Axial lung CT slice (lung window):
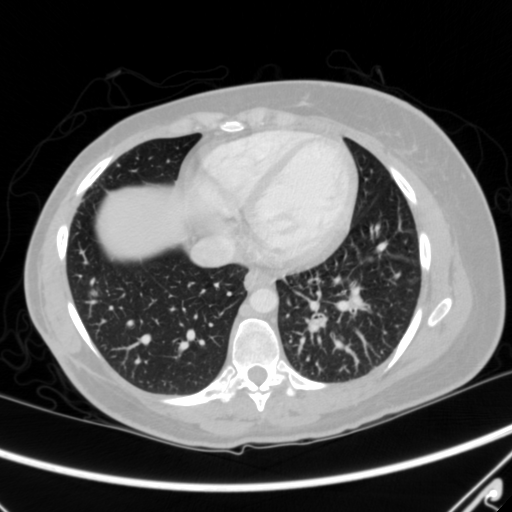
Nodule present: no